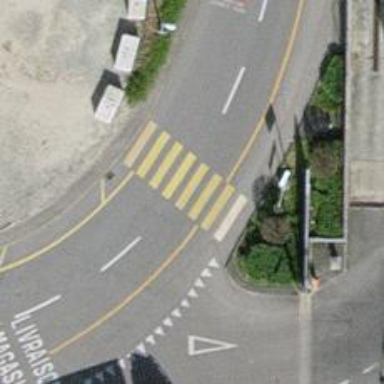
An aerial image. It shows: Uncontrolled zebra crossing on the road.